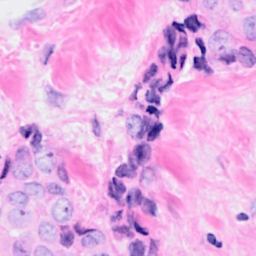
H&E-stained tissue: Breast